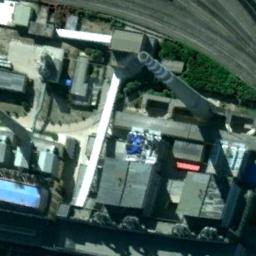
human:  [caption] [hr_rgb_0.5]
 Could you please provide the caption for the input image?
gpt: There are many buildings of different shapes next to the thermal power station .

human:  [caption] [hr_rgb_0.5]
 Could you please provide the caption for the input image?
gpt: The thermal power station is next to some buildings and trees .

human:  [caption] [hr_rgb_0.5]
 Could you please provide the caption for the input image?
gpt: Plant and machinery in thermal power station with three chimneys .

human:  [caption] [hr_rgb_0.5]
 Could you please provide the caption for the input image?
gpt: Here are three thermal power stations, two of which are emitting smoke .

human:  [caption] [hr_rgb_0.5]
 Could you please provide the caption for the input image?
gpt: There are some buildings and a chimney on the thermal power station .